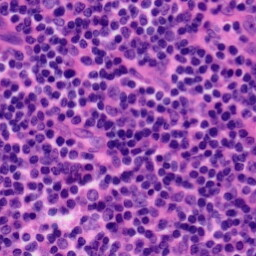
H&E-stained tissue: Tonsil